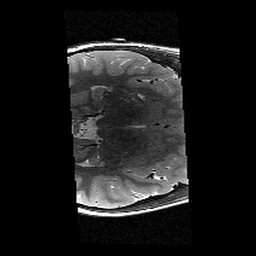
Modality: T2w
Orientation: axial
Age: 10
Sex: female
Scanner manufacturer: siemens
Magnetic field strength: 3 T
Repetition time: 9.23 s
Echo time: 0.067 s